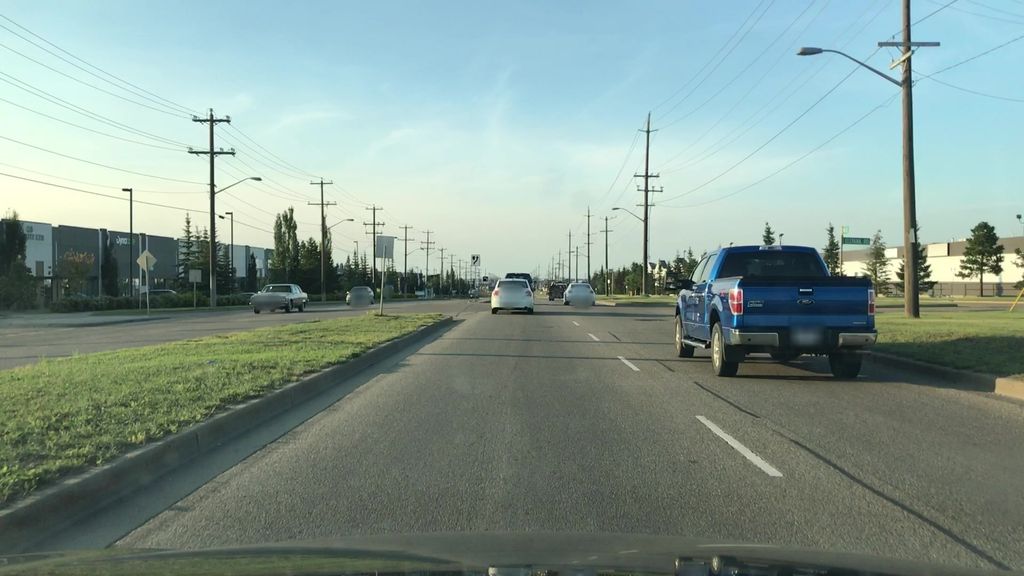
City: edmonton